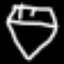
Label: diamond